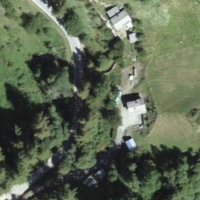
EUNIS habitat code: 26
Species observed at this site:
Linaria repens
Galeopsis tetrahit
Cirsium palustre